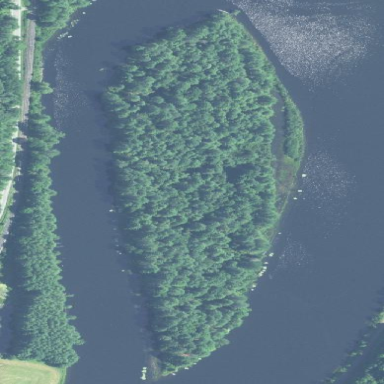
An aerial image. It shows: Island covered with woodland.